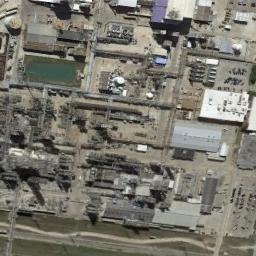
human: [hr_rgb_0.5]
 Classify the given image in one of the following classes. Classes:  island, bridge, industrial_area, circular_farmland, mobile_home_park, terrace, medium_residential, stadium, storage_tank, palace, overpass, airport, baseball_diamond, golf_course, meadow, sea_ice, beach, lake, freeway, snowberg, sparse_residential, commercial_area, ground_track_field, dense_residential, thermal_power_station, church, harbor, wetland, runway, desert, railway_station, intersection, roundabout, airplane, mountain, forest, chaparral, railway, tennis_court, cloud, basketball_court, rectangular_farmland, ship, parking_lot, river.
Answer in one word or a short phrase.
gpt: industrial_area